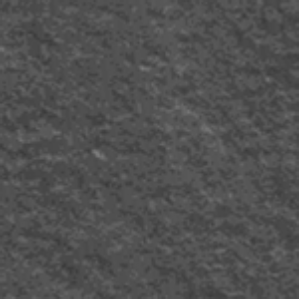
Label: frost